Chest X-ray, PA view. Patient: 41 years old, sex M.
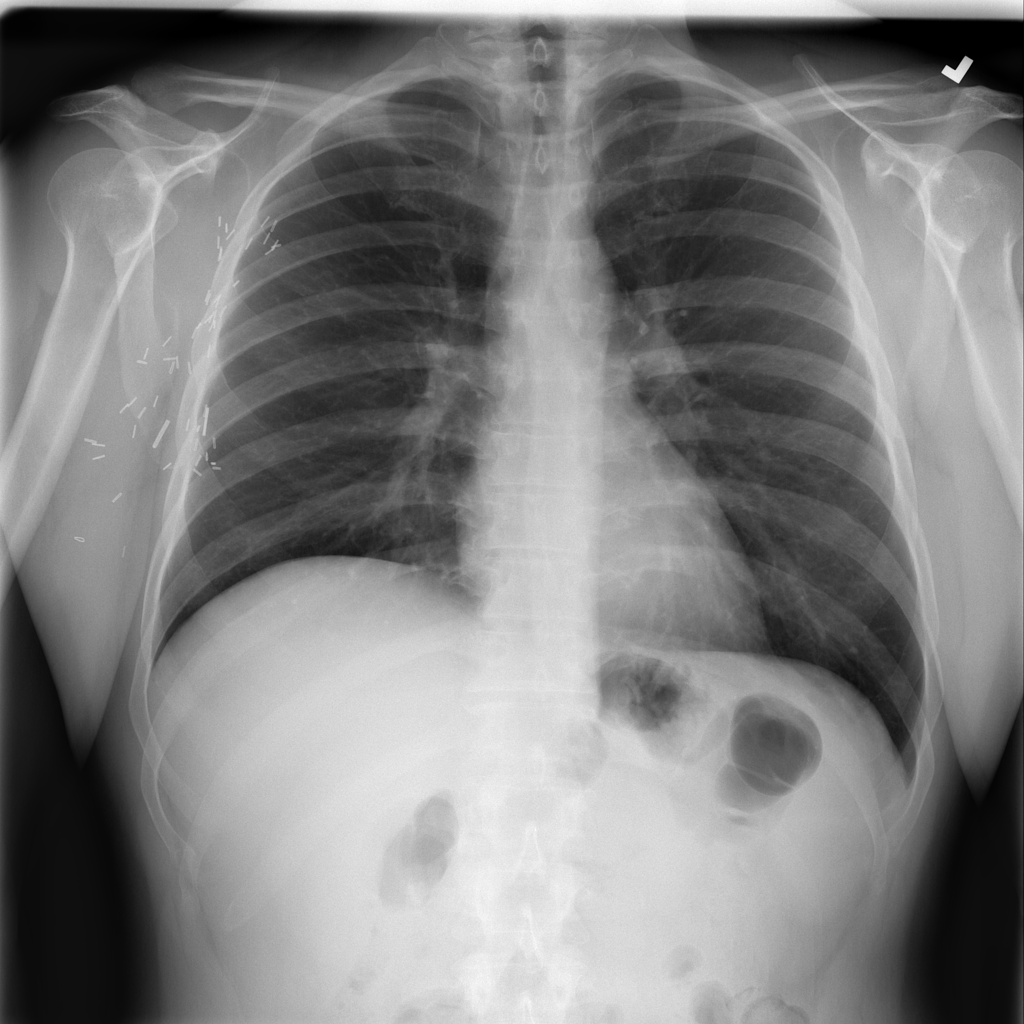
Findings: No Finding